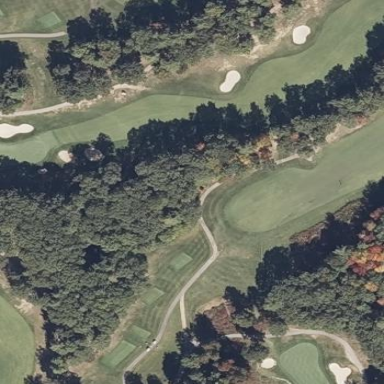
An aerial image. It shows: Golf fairway in the image.